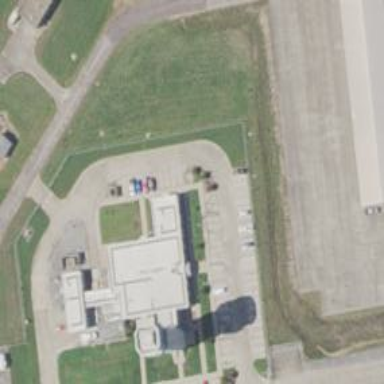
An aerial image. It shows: Aircraft control tower building.